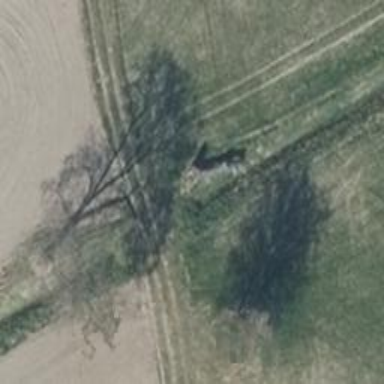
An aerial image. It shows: Deciduous broadleaved tree.